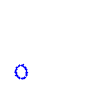
Particle: kaon